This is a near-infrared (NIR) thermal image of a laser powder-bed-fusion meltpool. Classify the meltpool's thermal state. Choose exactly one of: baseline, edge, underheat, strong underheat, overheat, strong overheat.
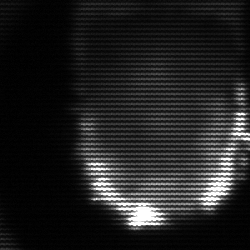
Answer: baseline